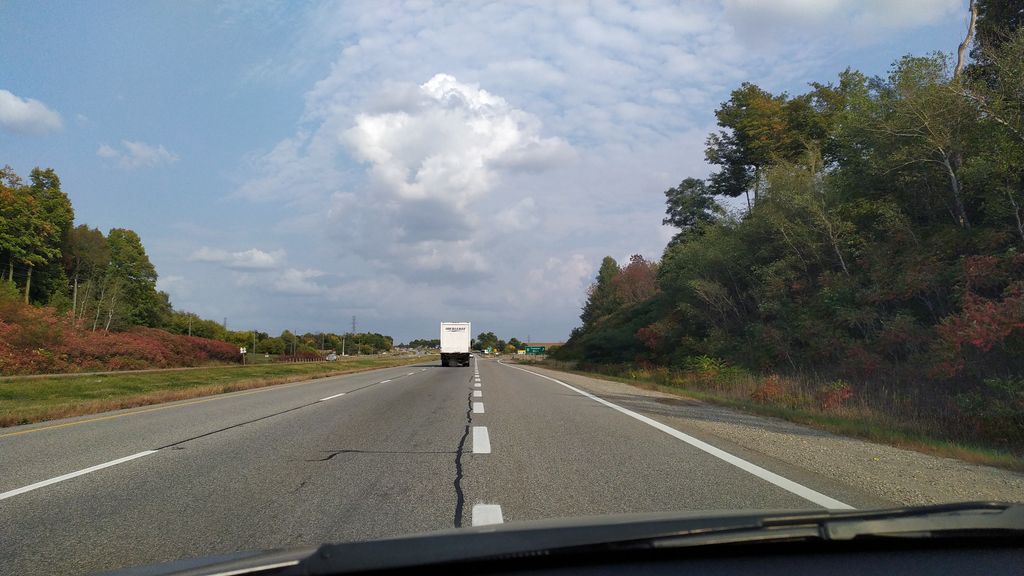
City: kitchener-waterloo